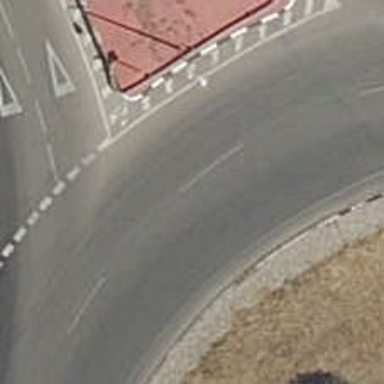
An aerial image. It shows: Roundabout on trunk highway with asphalt surface.